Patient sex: M
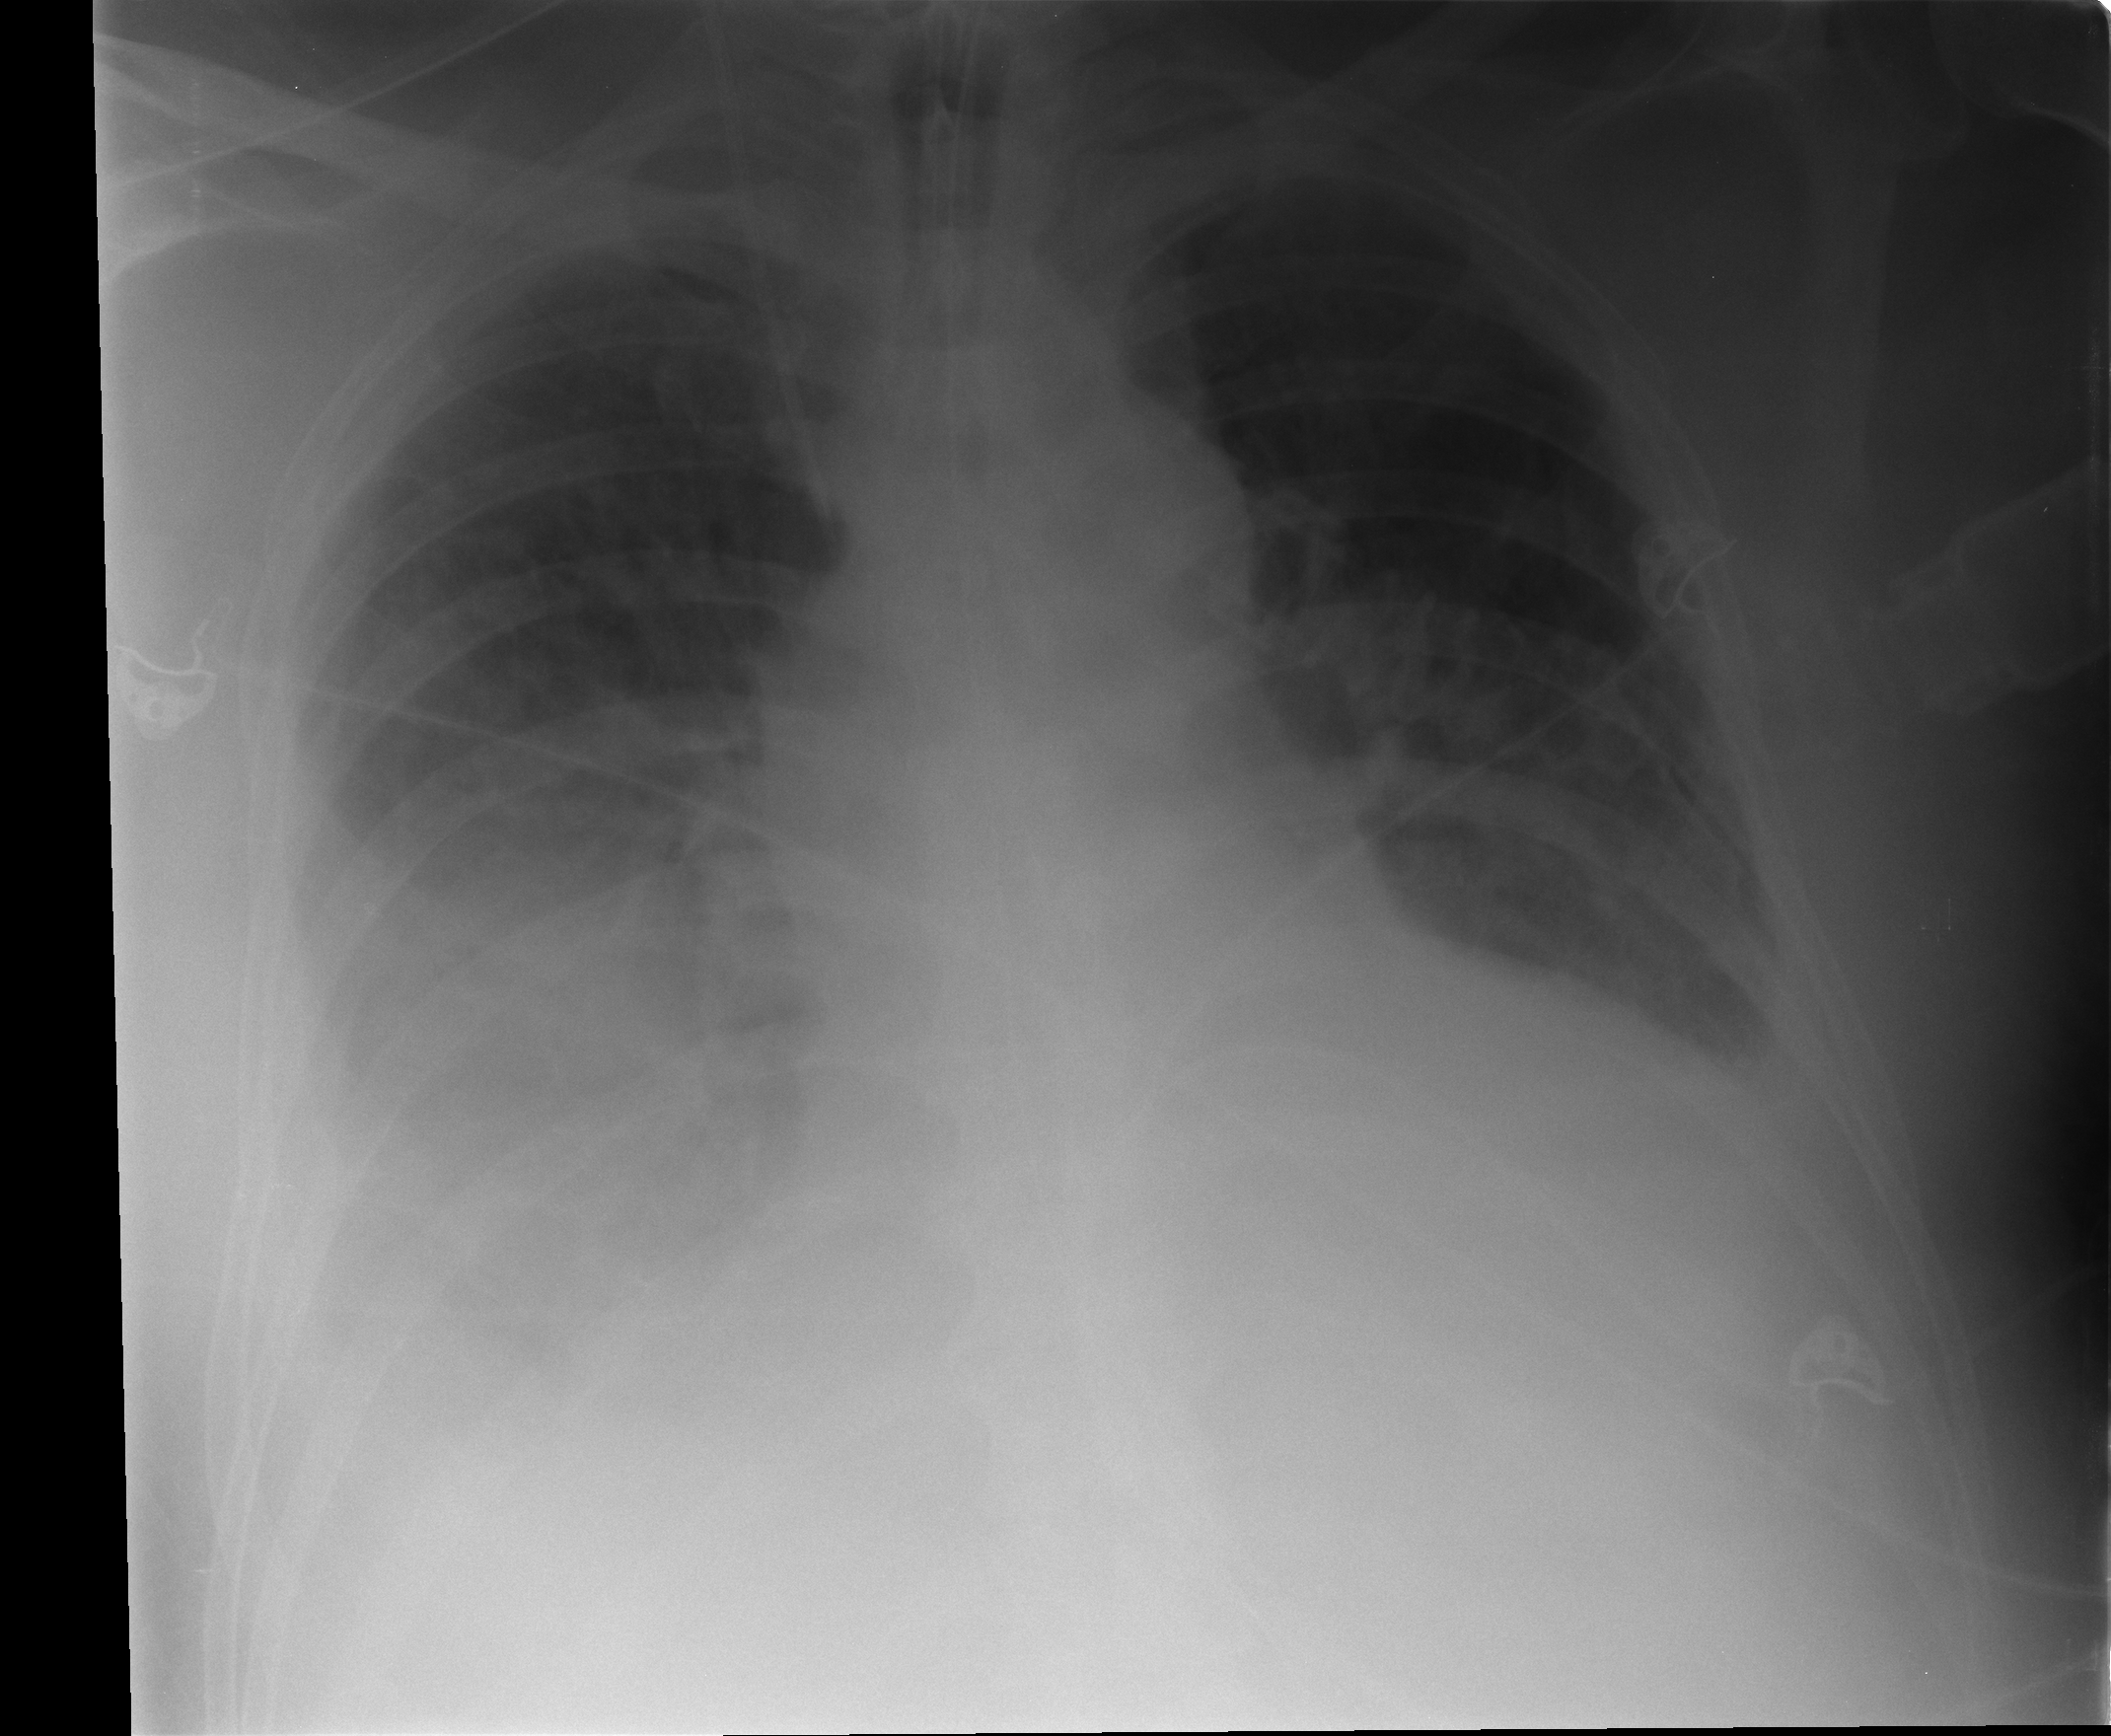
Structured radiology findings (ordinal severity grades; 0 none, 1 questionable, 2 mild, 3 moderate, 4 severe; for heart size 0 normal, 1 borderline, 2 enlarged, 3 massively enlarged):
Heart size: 0
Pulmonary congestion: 2
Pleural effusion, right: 2
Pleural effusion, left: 1
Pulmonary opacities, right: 2
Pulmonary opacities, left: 2
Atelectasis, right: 3
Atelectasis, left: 2